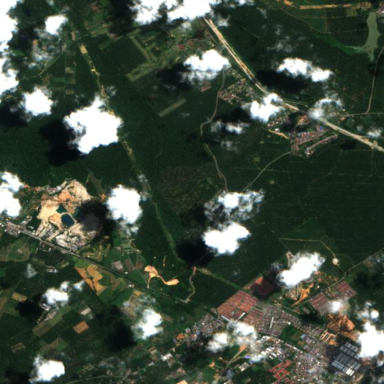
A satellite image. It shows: Orchard filled with oil palms trees.